Question: This is how I need my table to look:

I need to add a solid border beneath the table heading row. However, I also need to have spacing between the cells of the table. I have to use the border-collapse property on the table in order to get spacing between the gray cells, and "border-collapse: separate" prevents me from adding a bottom border to the heading row.
How can I add a solid border beneath the table header while also maintaining the spacing between the table columns?
These are the styles I have; the border-collapse style negates the border-bottom. When I remove the border-collapse, the border-bottom works.
'''
tr.heading{
border-bottom: 1px solid black;
}
table{
border-collapse: separate;
}
'''
Here's a fiddle:
<URL>
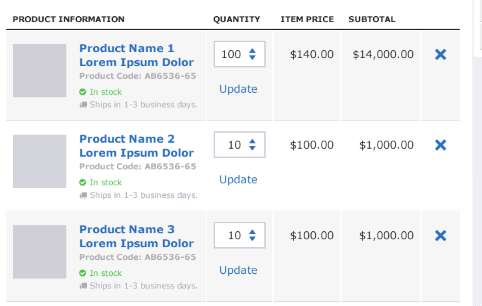
Answer: This answer utilizes 'border:collapse;' plus margin and border on your '<div class="wrap">' element that you have in your table cells to provide the pseudo cell borders.
EDITED: I posted another method using ::after on the th elements to span the spacing. It has better browser support.
'''
th {
text-align:left;
}
body.checkout-cart-2 { }
.checkout-cart-2 #cart-table{
width:100%;
}
.cart-status li {
display: inline;
}
.checkout-cart-2 .return-link {
margin:1.5em 0;
}
.checkout-cart-2 .cart-left {
margin-bottom:1.5em;
padding:15px;
}
.checkout-cart-2 .cart-left, .checkout-cart-2 .cart-right{
background:white;
}
#cart-table {
border-collapse: collapse; /* changed from separate */
border:none;
}
#cart-table th {
font-family: "Verdana";
font-size: 12px;
padding: 4px 10px;
text-transform: uppercase;
}
.cart-row {
font-family: "Verdana";
height: 100%; /* needed for full height .wrap */
}
.cart-row td {
vertical-align: top;
background: white;
padding: 0;
height: 100%;
}
.cart-row .description{
padding:0;
}
.cart-row .item-thumb{
padding-left:0;
}
.cart-row .item-name a {
font-size: 16px;
color: #0070c0;
font-weight: bold;
}
.cart-row .item-num {
font-size: 12px;
}
.cart-row .update a{
color: #0070c0;
}
.cart-row div.remove a.btn{
color: #0070c0;
background:none;
font-size:22px !important;
padding: 0 5px 0 1px;
}
.heading { /* new style */
border-bottom: 1px solid black;
}
.gray .wrap { /* new style - moved background color from td to .wrap */
background: #f6f6f6 none repeat scroll 0 0;
}
.wrap { /*new style to create pseudo cell borders */
height: 100%;
padding: 0 10px;
display: inline-block;
width: 100%; /* fall back for browsers that do not support calc()*/
width: calc(100% - 24px); /* calculates 100% width - 20 px padding + 4px right margin*/
border-bottom: 4px solid #f2f2f2;
margin-right: 4px; /* creates white space "pseudo/implied" border between cells */
}
.wrap > *:first-child {
padding-top: 10px;
}
.wrap > *:last-child {
padding-bottom: 10px;
}
.cart-row td:last-child .wrap, .remove .wrap {
margin-right: 0; /* removes "pseudo/implied" border on last cell .wrap */
width: calc(100% - 20px); /* Calculates 100% width - 20 px padding */
}
.availability>span {
font-weight: normal;
}
/* Clearfix */
.checkout-cart-2 .cart-left:before,
.checkout-cart-2 .cart-left:after {
content: " ";
display: table;}
.checkout-cart-2 .cart-left:after {
clear: both;}
.checkout-cart-2 ul.cart-items {
margin:0;
list-style:none;
}
@media all and (min-width: 769px) {
.checkout-cart-2 .cart-left {
float:left;
width:75%;
}
}
.checkout-cart-2 .cart-right {
margin-bottom:1.5em;
}
.checkout-cart-2 .cart-left .btns {
margin:1.5em 0;
}
.checkout-cart-2 .cart-left .btns .btn {
width:100%;
margin-bottom:1em;
}
.checkout-cart-2 .cart-right .btns a.btn {
width:100%;
margin-bottom:1em;
}
@media all and (min-width: 769px) {
.checkout-cart-2 .cart-right {
float:right;
width:25%;
}
}
.checkout-cart-2 .item-details .item-name {
padding-right:2.5em;
}
@media all and (min-width: 769px) {
.checkout-cart-2 .item-list .item-details {
padding-right:1em !important;
}
.checkout-cart-2 .item-details .item-name {
padding-right:3.5em;
}
.checkout-cart-2 .item-opt .item-subtotal {
float:right;
clear: right;
}
}
.checkout-cart-2 .item-list .actions-panel .item-actions {
text-align:left; }
.checkout-cart-2 .item-list .item-code-notes {
padding:0;
float:left;
width:100%;
}
.checkout-cart-2 .item-list .item-actions-wrap {
padding-left:0;
padding-right:0;
padding-bottom:0;
float:left;
width:100%;
}
.checkout-cart-2 .quote-items-note {
background:#fff6c5;
border-color:#ffd800;
}
'''
'''
<div id="cartgrid">
<table id="cart-table">
<tbody><tr class="heading">
<th>Product Information</th>
<th>Quantity</th>
<th>Item Price</th>
<th>Subtotal</th>
<th></th>
</tr>
<tr class="cart-row gray" data-orderlineid="02e9151d-24b4-46ca-8e9f-a4d000adbd83">
<td class="product-info" width="45%">
<div class="wrap">
<div class="small-4 columns item-thumb"><a href=""><img src="" alt="95T Achieve Treadmill"></a></div>
<div class="small-8 columns description">
<div class="item-name">
<a href="">
95T Achieve Treadmill
</a>
</div>
<div class="item-num">
<span class="item-num-sku">Product Code: 456009801</span>
</div>
<div class="availability">
<span class="instock">In Stock</span>
</div>
</div>
</div>
</td>
<td class="quantity">
<div class="wrap">
<div class="item-qty">
<input type="text" id="02e9151d-24b4-46ca-8e9f-a4d000adbd83_qty" data-qty-input="" value="3" class="numerictextbox qty txt">
</div>
<div class="update">
<a class="update-btn" id="02e9151d-24b4-46ca-8e9f-a4d000adbd83_update" onclick="">Update</a>
</div>
</div>
</td>
<td class="price">
<div class="wrap">
<div class="price">
<span class="price">$3,599.00</span>
</div>
</div>
</td>
<td class="subtotal">
<div class="wrap">
<div class="price">
<div class="item-subtotal">
$10,797.00 </div>
</div>
</div>
</td>
<td class="remove">
<div class="wrap">
<div class="remove">
<a class="btn btn-remove" onclick="">
<i class="fa fa-times"></i>
</a>
</div>
</div>
</td>
</tr>
<tr class="cart-row" data-orderlineid="01a6aefa-7bb7-4559-b4db-a4d000c95fc8">
<td class="product-info" width="45%">
<div class="wrap">
<div class="small-4 columns item-thumb"><a href=""><img src="" alt="Biceps Curl"></a></div>
<div class="small-8 columns description">
<div class="item-name">
<a href="">
Biceps Curl
</a>
</div>
<div class="item-num">
<span class="item-num-sku">Product Code: 455009813</span>
</div>
<div class="availability">
<span class="instock">In Stock</span>
</div>
</div>
</div>
</td>
<td class="quantity">
<div class="wrap">
<div class="item-qty">
<input type="text" id="01a6aefa-7bb7-4559-b4db-a4d000c95fc8_qty" data-qty-input="" value="1" class="numerictextbox qty txt">
</div>
<div class="update">
<a class="update-btn" id="01a6aefa-7bb7-4559-b4db-a4d000c95fc8_update" onclick="">Update</a>
</div>
</div>
</td>
<td class="price">
<div class="wrap">
<div class="price">
<span class="price">$149.99</span>
</div>
</div>
</td>
<td class="subtotal">
<div class="wrap">
<div class="price">
<div class="item-subtotal">
$149.99 </div>
</div>
</div>
</td>
<td class="remove">
<div class="wrap">
<div class="remove">
<a class="btn btn-remove" onclick="">
<i class="fa fa-times"></i>
</a>
</div>
</div>
</td>
</tr>
<tr class="cart-row gray" data-orderlineid="2d0c2838-645a-4849-9600-a4d000c9627a">
<td class="product-info" width="45%">
<div class="wrap">
<div class="small-4 columns item-thumb"><a href=""><img src="" alt="XI8 CYCLEPRO Exercise Bike"></a></div>
<div class="small-8 columns description">
<div class="item-name">
<a href="">
XI8 CYCLEPRO Exercise Bike
</a>
</div>
<div class="item-num">
<span class="item-num-sku">Product Code: LFR3995</span>
</div>
<div class="availability">
<span class="instock">In Stock</span>
</div>
</div>
</div>
</td>
<td class="quantity">
<div class="wrap">
<div class="item-qty">
<input type="text" id="2d0c2838-645a-4849-9600-a4d000c9627a_qty" data-qty-input="" value="1" class="numerictextbox qty txt">
</div>
<div class="update">
<a class="update-btn" id="2d0c2838-645a-4849-9600-a4d000c9627a_update" onclick="">Update</a>
</div>
</div>
</td>
<td class="price">
<div class="wrap">
<div class="price">
<span class="price-sale">$1,999.99</span>
<span class="price-old">$2,199.00</span>
</div>
</div>
</td>
<td class="subtotal">
<div class="wrap">
<div class="price">
<div class="item-subtotal">
$1,999.99 </div>
</div>
</div>
</td>
<td class="remove">
<div class="wrap">
<div class="remove">
<a class="btn btn-remove" onclick="">
<i class="fa fa-times"></i>
</a>
</div>
</div>
</td>
</tr>
</tbody></table>
</div>
'''
Here is another method that uses 'th::after' to create the border underneath the table headers. This method has better cross browser support.
'''
th {
text-align:left;
}
body.checkout-cart-2 { }
.checkout-cart-2 #cart-table{
width:100%;
}
.cart-status li {
display: inline;
}
.checkout-cart-2 .return-link {
margin:1.5em 0;
}
.checkout-cart-2 .cart-left {
margin-bottom:1.5em;
padding:15px;
}
.checkout-cart-2 .cart-left, .checkout-cart-2 .cart-right{
background:white;
}
#cart-table {
border-collapse: separate:
border:none;
}
#cart-table th {
font-family: "Verdana";
font-size: 12px;
padding: 4px 10px;
text-transform: uppercase;
position: relative;
border-bottom: solid 2px black; /* base/fallback border for older browsers */
}
.cart-row {
font-family: "Verdana";
height: 100%; /* needed for full height .wrap */
}
.cart-row td {
vertical-align: top;
background: white;
padding: 10px;
height: 100%;
}
.cart-row .description{
padding:0;
}
.cart-row .item-thumb{
padding-left:0;
}
.cart-row .item-name a {
font-size: 16px;
color: #0070c0;
font-weight: bold;
}
.cart-row .item-num {
font-size: 12px;
}
.cart-row .update a{
color: #0070c0;
}
.cart-row div.remove a.btn{
color: #0070c0;
background:none;
font-size:22px !important;
padding: 0 5px 0 1px;
}
.heading {
position: relative;
}
#cart-table th::after { /* creates a pseudo border to span gap in th spacing */
background: black none repeat scroll 0 0;
bottom: -2px;
content: "";
display: block;
height: 2px; /* matches #cart-table th border-bottom value */
left: 0px;
position: absolute;
right: -2px; /* Matches table border-spacing value */
}
#cart-table th:last-child::after {
right: 0px; /* Reset pseudo border so it does not extend outside of table */
}
.gray td { /* new style - moved background color from td to .wrap */
background: #f6f6f6 none repeat scroll 0 0;
}
.availability>span {
font-weight: normal;
}
/* Clearfix */
.checkout-cart-2 .cart-left:before,
.checkout-cart-2 .cart-left:after {
content: " ";
display: table;}
.checkout-cart-2 .cart-left:after {
clear: both;}
.checkout-cart-2 ul.cart-items {
margin:0;
list-style:none;
}
@media all and (min-width: 769px) {
.checkout-cart-2 .cart-left {
float:left;
width:75%;
}
}
.checkout-cart-2 .cart-right {
margin-bottom:1.5em;
}
.checkout-cart-2 .cart-left .btns {
margin:1.5em 0;
}
.checkout-cart-2 .cart-left .btns .btn {
width:100%;
margin-bottom:1em;
}
.checkout-cart-2 .cart-right .btns a.btn {
width:100%;
margin-bottom:1em;
}
@media all and (min-width: 769px) {
.checkout-cart-2 .cart-right {
float:right;
width:25%;
}
}
.checkout-cart-2 .item-details .item-name {
padding-right:2.5em;
}
@media all and (min-width: 769px) {
.checkout-cart-2 .item-list .item-details {
padding-right:1em !important;
}
.checkout-cart-2 .item-details .item-name {
padding-right:3.5em;
}
.checkout-cart-2 .item-opt .item-subtotal {
float:right;
clear: right;
}
}
.checkout-cart-2 .item-list .actions-panel .item-actions {
text-align:left; }
.checkout-cart-2 .item-list .item-code-notes {
padding:0;
float:left;
width:100%;
}
.checkout-cart-2 .item-list .item-actions-wrap {
padding-left:0;
padding-right:0;
padding-bottom:0;
float:left;
width:100%;
}
.checkout-cart-2 .quote-items-note {
background:#fff6c5;
border-color:#ffd800;
}
'''
'''
<div id="cartgrid">
<table id="cart-table">
<tbody><tr class="heading">
<th>Product Information</th>
<th>Quantity</th>
<th>Item Price</th>
<th>Subtotal</th>
<th></th>
</tr>
<tr class="cart-row gray" data-orderlineid="02e9151d-24b4-46ca-8e9f-a4d000adbd83">
<td class="product-info" width="45%">
<div class="wrap">
<div class="small-4 columns item-thumb"><a href=""><img src="" alt="95T Achieve Treadmill"></a></div>
<div class="small-8 columns description">
<div class="item-name">
<a href="">
95T Achieve Treadmill
</a>
</div>
<div class="item-num">
<span class="item-num-sku">Product Code: 456009801</span>
</div>
<div class="availability">
<span class="instock">In Stock</span>
</div>
</div>
</div>
</td>
<td class="quantity">
<div class="wrap">
<div class="item-qty">
<input type="text" id="02e9151d-24b4-46ca-8e9f-a4d000adbd83_qty" data-qty-input="" value="3" class="numerictextbox qty txt">
</div>
<div class="update">
<a class="update-btn" id="02e9151d-24b4-46ca-8e9f-a4d000adbd83_update" onclick="">Update</a>
</div>
</div>
</td>
<td class="price">
<div class="wrap">
<div class="price">
<span class="price">$3,599.00</span>
</div>
</div>
</td>
<td class="subtotal">
<div class="wrap">
<div class="price">
<div class="item-subtotal">
$10,797.00 </div>
</div>
</div>
</td>
<td class="remove">
<div class="wrap">
<div class="remove">
<a class="btn btn-remove" onclick="">
<i class="fa fa-times"></i>
</a>
</div>
</div>
</td>
</tr>
<tr class="cart-row" data-orderlineid="01a6aefa-7bb7-4559-b4db-a4d000c95fc8">
<td class="product-info" width="45%">
<div class="wrap">
<div class="small-4 columns item-thumb"><a href=""><img src="" alt="Biceps Curl"></a></div>
<div class="small-8 columns description">
<div class="item-name">
<a href="">
Biceps Curl
</a>
</div>
<div class="item-num">
<span class="item-num-sku">Product Code: 455009813</span>
</div>
<div class="availability">
<span class="instock">In Stock</span>
</div>
</div>
</div>
</td>
<td class="quantity">
<div class="wrap">
<div class="item-qty">
<input type="text" id="01a6aefa-7bb7-4559-b4db-a4d000c95fc8_qty" data-qty-input="" value="1" class="numerictextbox qty txt">
</div>
<div class="update">
<a class="update-btn" id="01a6aefa-7bb7-4559-b4db-a4d000c95fc8_update" onclick="">Update</a>
</div>
</div>
</td>
<td class="price">
<div class="wrap">
<div class="price">
<span class="price">$149.99</span>
</div>
</div>
</td>
<td class="subtotal">
<div class="wrap">
<div class="price">
<div class="item-subtotal">
$149.99 </div>
</div>
</div>
</td>
<td class="remove">
<div class="wrap">
<div class="remove">
<a class="btn btn-remove" onclick="">
<i class="fa fa-times"></i>
</a>
</div>
</div>
</td>
</tr>
<tr class="cart-row gray" data-orderlineid="2d0c2838-645a-4849-9600-a4d000c9627a">
<td class="product-info" width="45%">
<div class="wrap">
<div class="small-4 columns item-thumb"><a href=""><img src="" alt="XI8 CYCLEPRO Exercise Bike"></a></div>
<div class="small-8 columns description">
<div class="item-name">
<a href="">
XI8 CYCLEPRO Exercise Bike
</a>
</div>
<div class="item-num">
<span class="item-num-sku">Product Code: LFR3995</span>
</div>
<div class="availability">
<span class="instock">In Stock</span>
</div>
</div>
</div>
</td>
<td class="quantity">
<div class="wrap">
<div class="item-qty">
<input type="text" id="2d0c2838-645a-4849-9600-a4d000c9627a_qty" data-qty-input="" value="1" class="numerictextbox qty txt">
</div>
<div class="update">
<a class="update-btn" id="2d0c2838-645a-4849-9600-a4d000c9627a_update" onclick="">Update</a>
</div>
</div>
</td>
<td class="price">
<div class="wrap">
<div class="price">
<span class="price-sale">$1,999.99</span>
<span class="price-old">$2,199.00</span>
</div>
</div>
</td>
<td class="subtotal">
<div class="wrap">
<div class="price">
<div class="item-subtotal">
$1,999.99 </div>
</div>
</div>
</td>
<td class="remove">
<div class="wrap">
<div class="remove">
<a class="btn btn-remove" onclick="">
<i class="fa fa-times"></i>
</a>
</div>
</div>
</td>
</tr>
</tbody></table>
</div>
'''